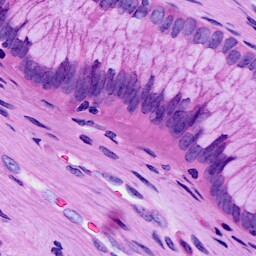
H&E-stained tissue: Cervix